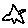
Label: star